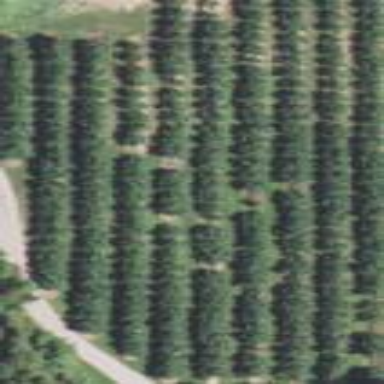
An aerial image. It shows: Orchard.